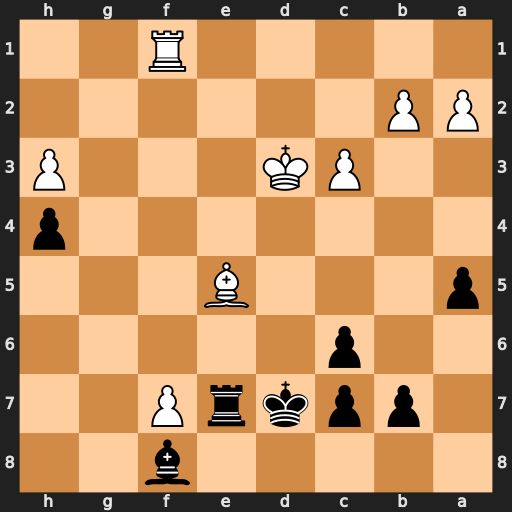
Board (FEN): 5b2/1ppkrP2/2p5/p3B3/7p/2PK3P/PP6/5R2
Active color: b
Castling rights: -
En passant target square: -
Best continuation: Rxe5